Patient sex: M
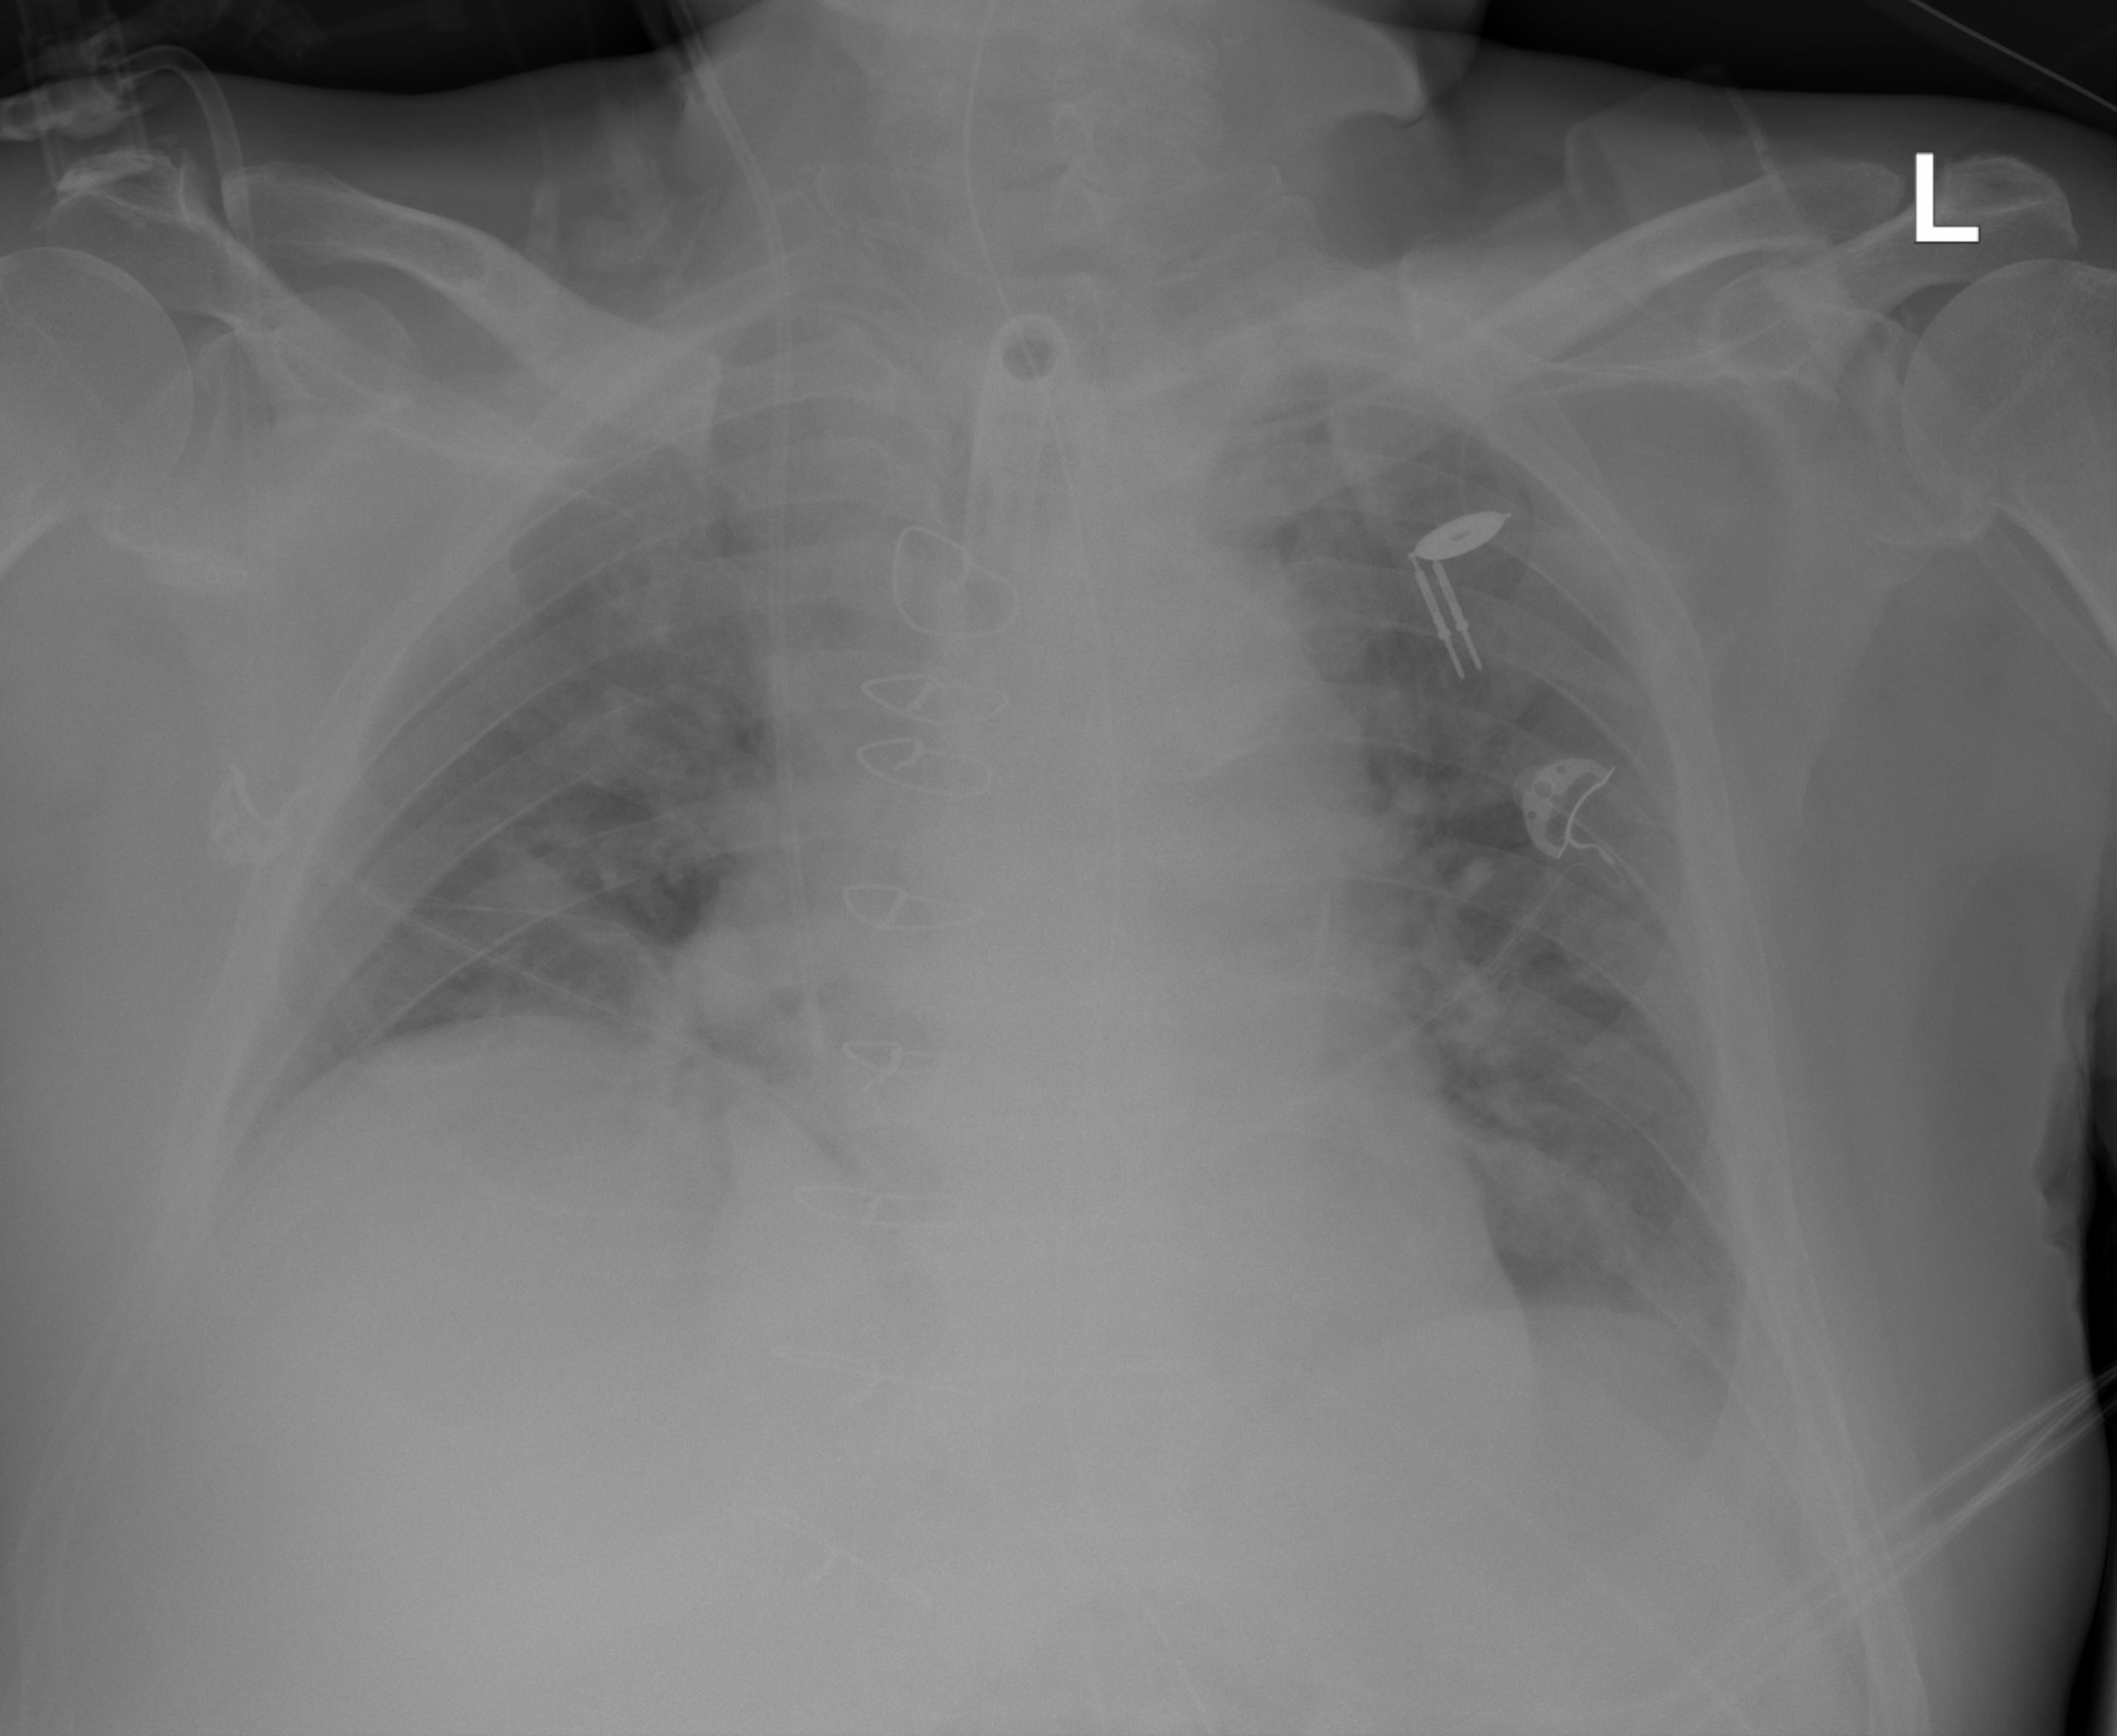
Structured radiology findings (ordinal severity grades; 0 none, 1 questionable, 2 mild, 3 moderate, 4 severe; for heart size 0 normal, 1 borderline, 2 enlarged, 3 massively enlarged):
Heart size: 0
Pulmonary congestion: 2
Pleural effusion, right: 0
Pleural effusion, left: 0
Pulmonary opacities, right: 2
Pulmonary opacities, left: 2
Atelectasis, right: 2
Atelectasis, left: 2